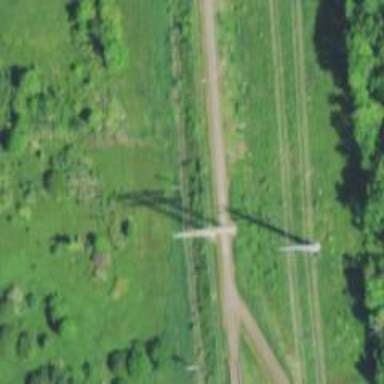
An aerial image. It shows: Lattice structure tower used for power transmission.